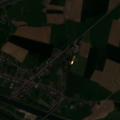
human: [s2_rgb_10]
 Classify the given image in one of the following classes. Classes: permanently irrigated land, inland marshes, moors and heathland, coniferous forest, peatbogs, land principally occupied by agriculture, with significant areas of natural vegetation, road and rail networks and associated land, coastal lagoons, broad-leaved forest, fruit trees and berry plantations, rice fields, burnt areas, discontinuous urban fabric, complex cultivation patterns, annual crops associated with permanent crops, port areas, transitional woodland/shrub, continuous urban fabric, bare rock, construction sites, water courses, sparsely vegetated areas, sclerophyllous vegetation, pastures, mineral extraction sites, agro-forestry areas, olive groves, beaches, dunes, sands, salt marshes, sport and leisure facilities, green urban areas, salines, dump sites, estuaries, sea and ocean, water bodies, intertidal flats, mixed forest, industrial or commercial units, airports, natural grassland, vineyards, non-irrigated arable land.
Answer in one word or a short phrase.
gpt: discontinuous urban fabric, road and rail networks and associated land, non-irrigated arable land, pastures, complex cultivation patterns, water courses